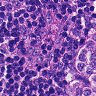
Metastatic tissue present: yes